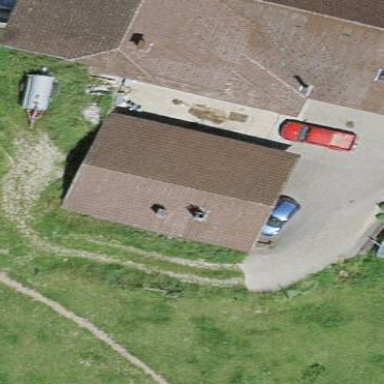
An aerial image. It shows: Barn.